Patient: sex F, age 77
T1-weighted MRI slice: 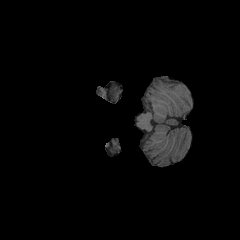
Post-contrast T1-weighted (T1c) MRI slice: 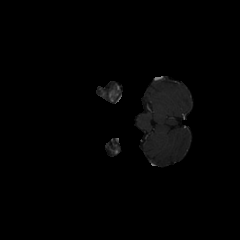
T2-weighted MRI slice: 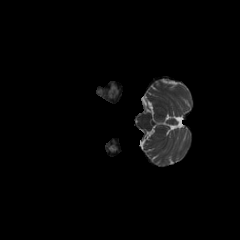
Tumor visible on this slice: yes
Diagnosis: Glioblastoma, IDH-wildtype
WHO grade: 4